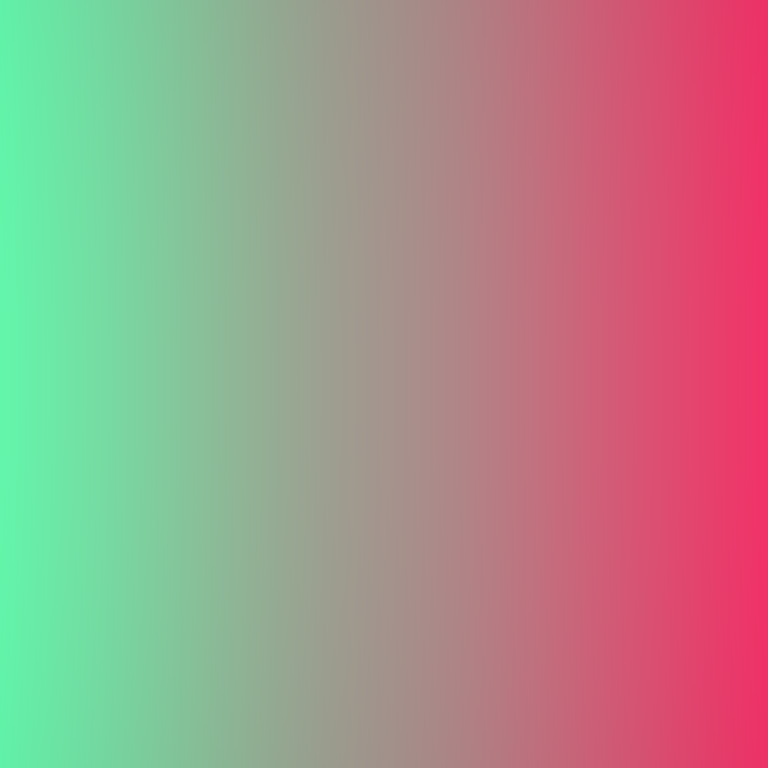
Abstract light effect, smooth gradient from soft green to vivid red, calm atmosphere, diffuse light, no room, no furniture, no objects.